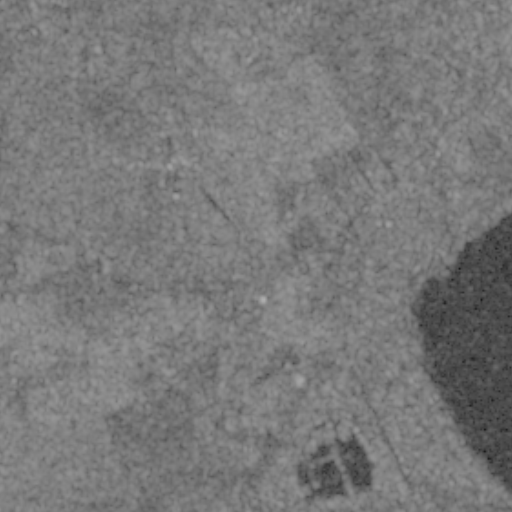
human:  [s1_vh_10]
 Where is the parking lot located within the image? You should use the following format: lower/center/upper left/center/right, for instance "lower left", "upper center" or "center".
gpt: The parking lot is located in the lower right of the image.
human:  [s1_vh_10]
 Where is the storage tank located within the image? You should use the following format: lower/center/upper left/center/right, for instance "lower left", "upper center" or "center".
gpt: The storage tank is located in the upper center of the image.
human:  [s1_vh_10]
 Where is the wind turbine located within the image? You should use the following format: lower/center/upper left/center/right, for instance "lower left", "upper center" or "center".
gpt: The wind turbine is located in the center left of the image.
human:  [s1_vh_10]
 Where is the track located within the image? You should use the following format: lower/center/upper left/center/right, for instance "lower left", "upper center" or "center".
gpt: There is no track in the image.

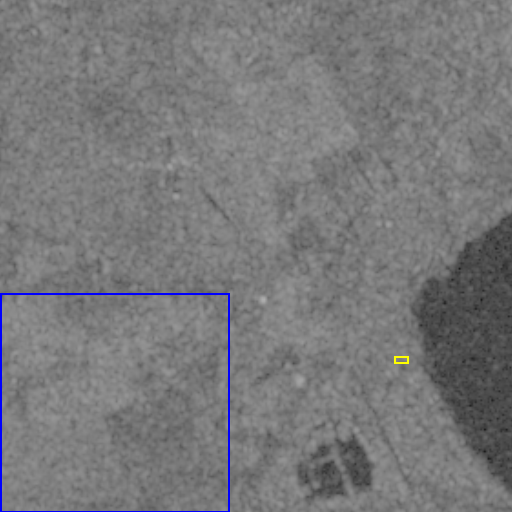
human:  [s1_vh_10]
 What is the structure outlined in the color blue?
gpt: The structure outlined in blue is a crop field.
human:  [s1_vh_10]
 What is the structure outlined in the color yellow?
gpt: The structure outlined in yellow is a parking lot.
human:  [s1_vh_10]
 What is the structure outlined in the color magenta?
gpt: There is no magenta outline.